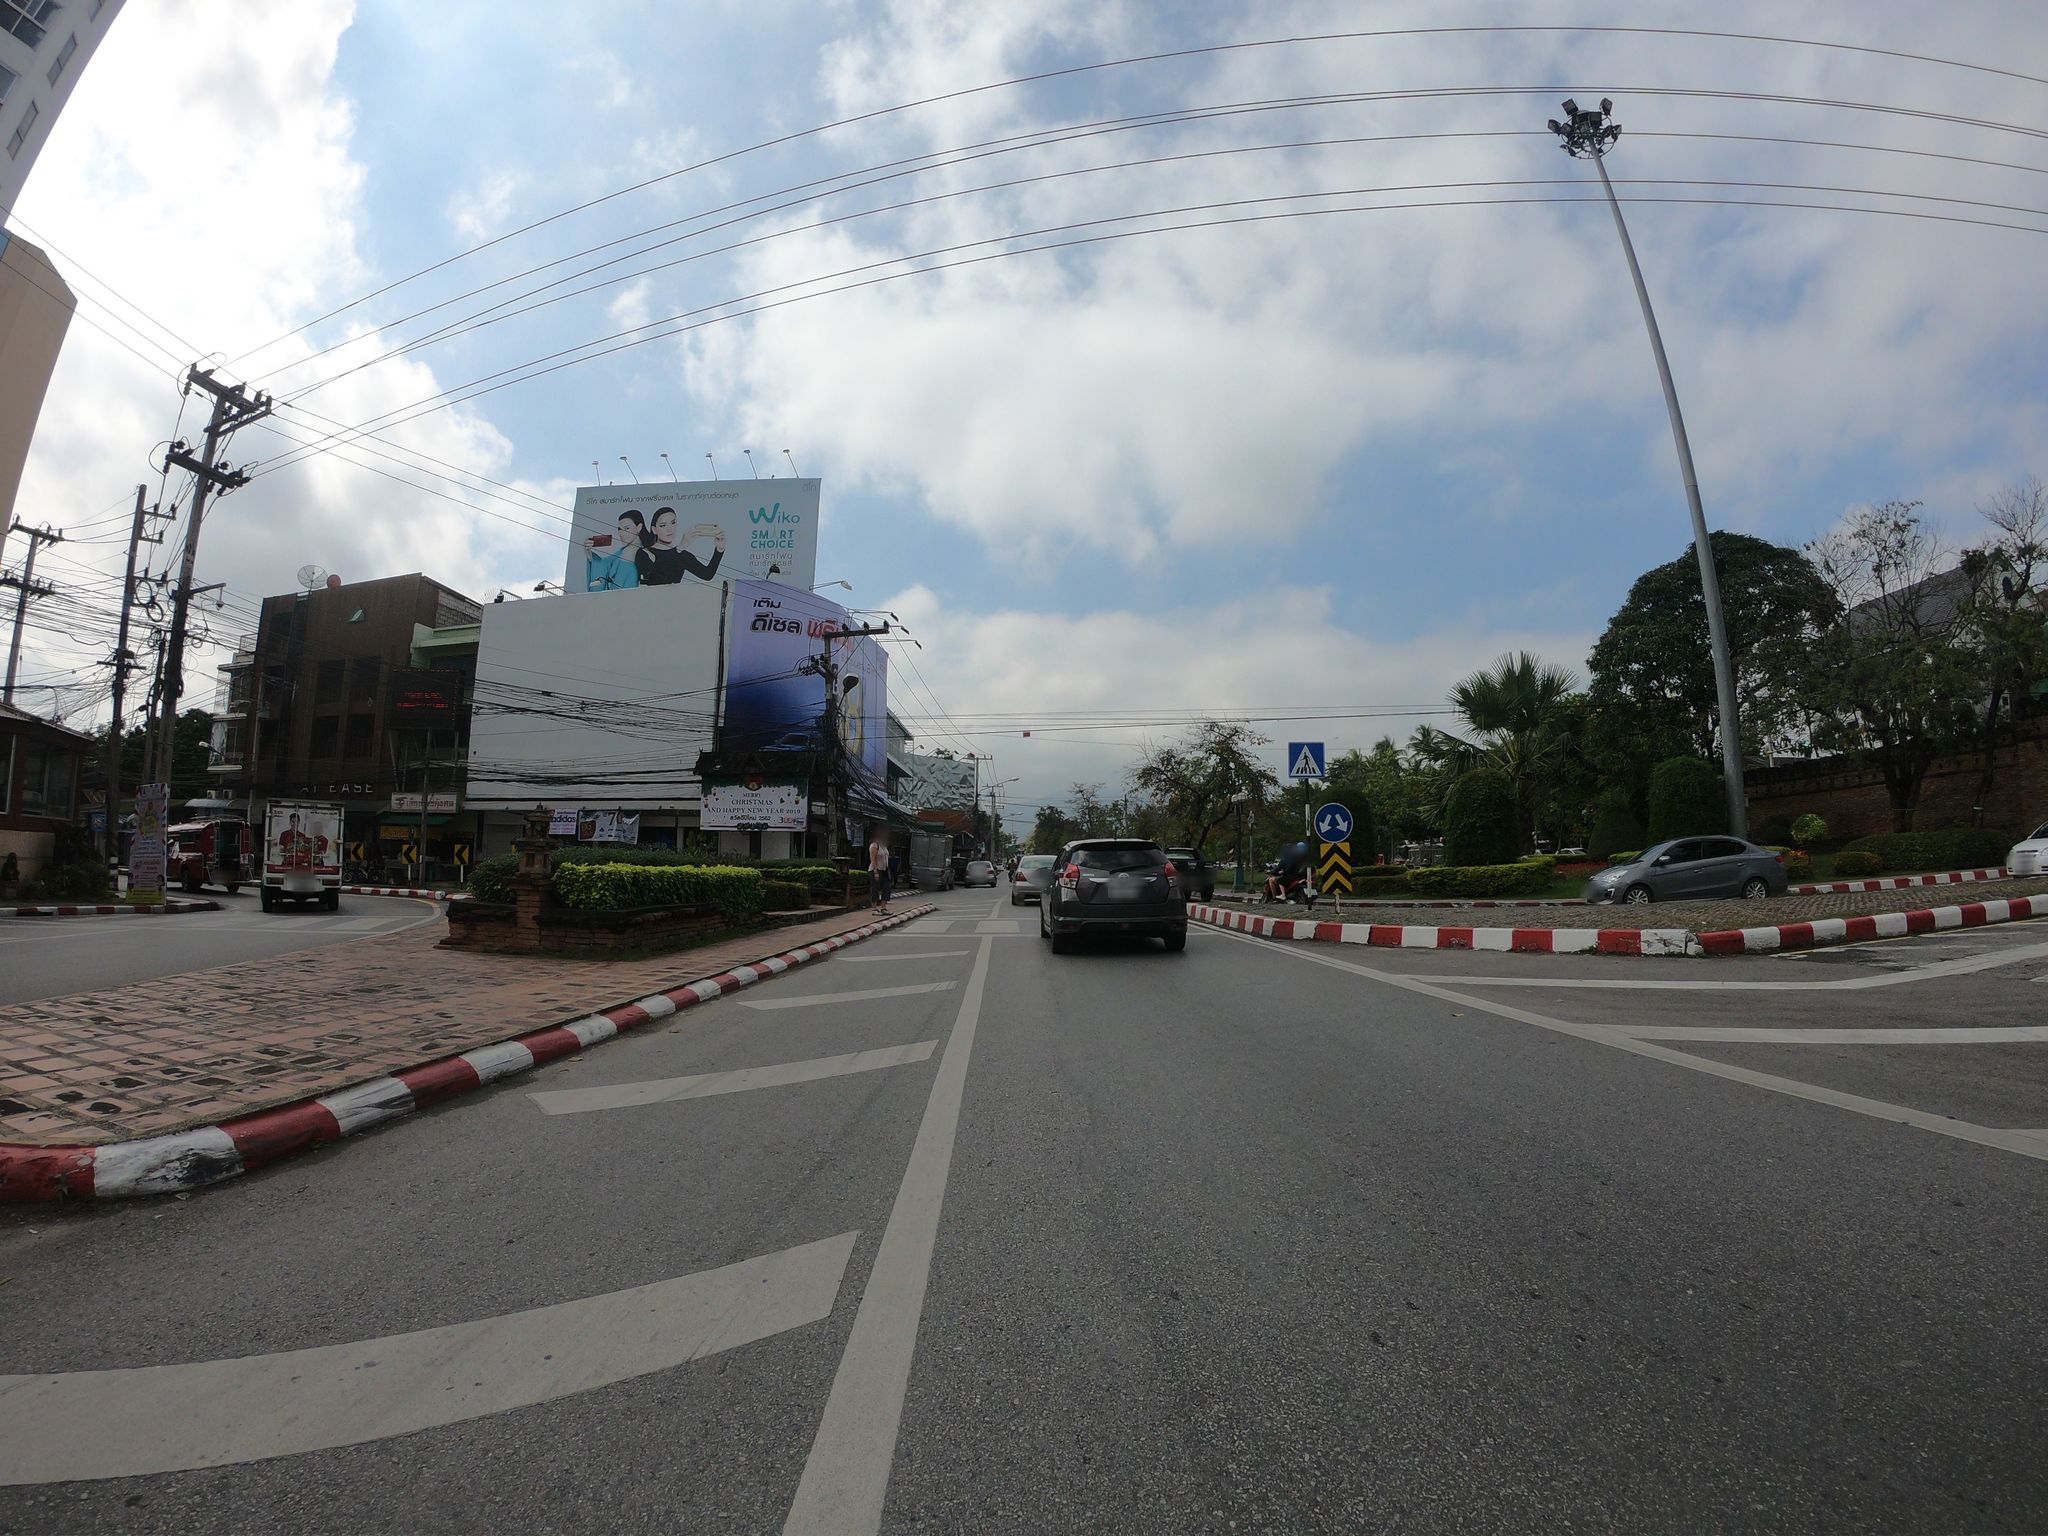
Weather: cloudy
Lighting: day
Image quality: good
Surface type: driving surface
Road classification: secondary
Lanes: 1
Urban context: semi-dense urban cluster
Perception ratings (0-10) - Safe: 1.4, Lively: 5.82, Beautiful: 6.53, Boring: 1.61, Depressing: 8.73, Wealthy: 5.02